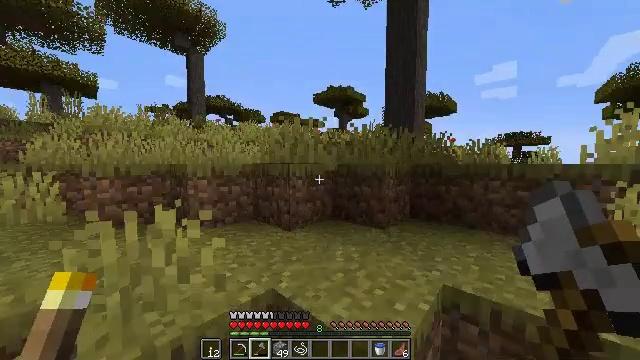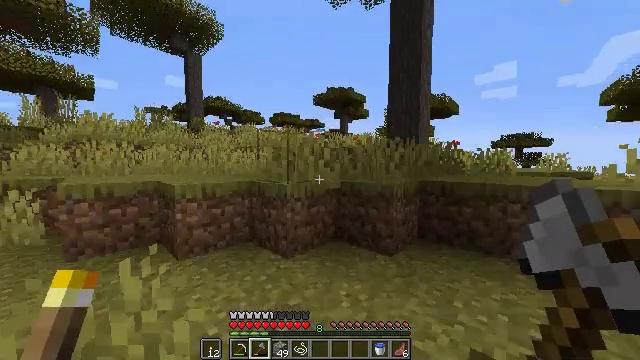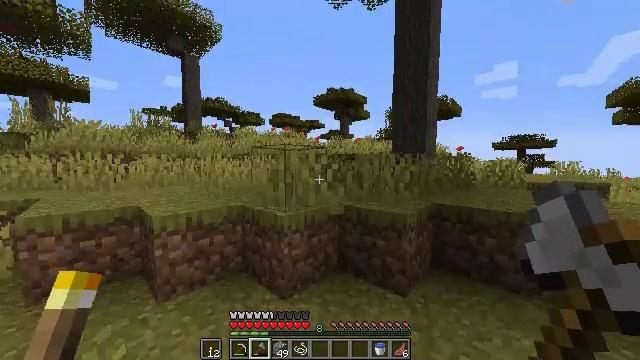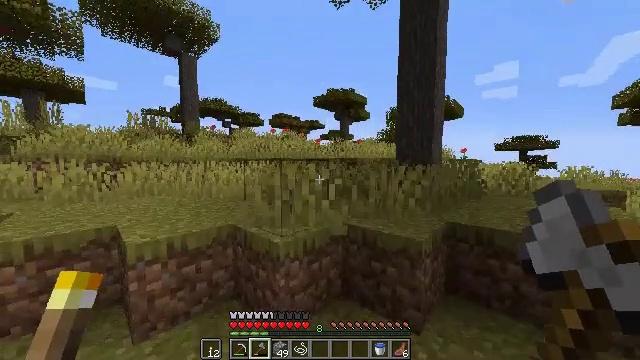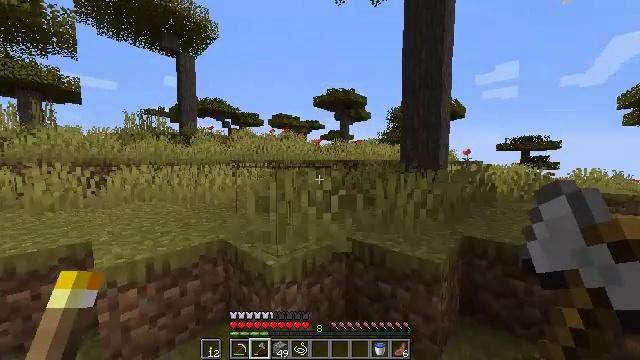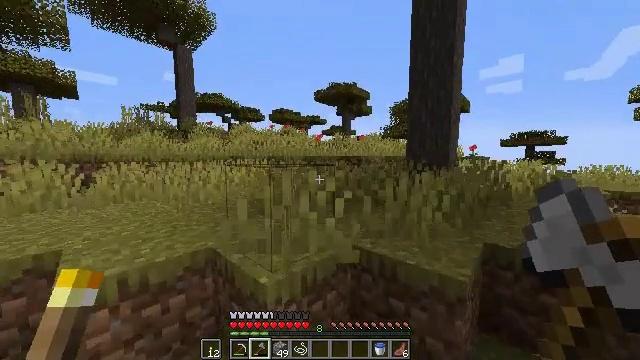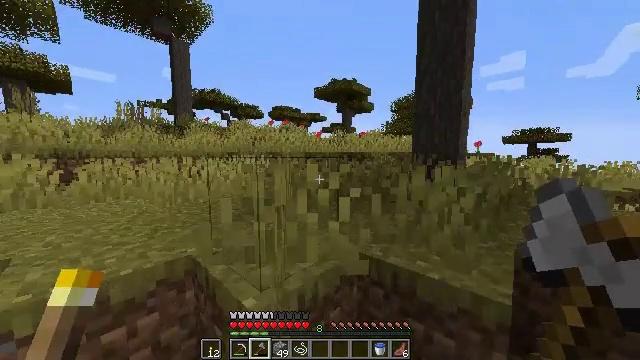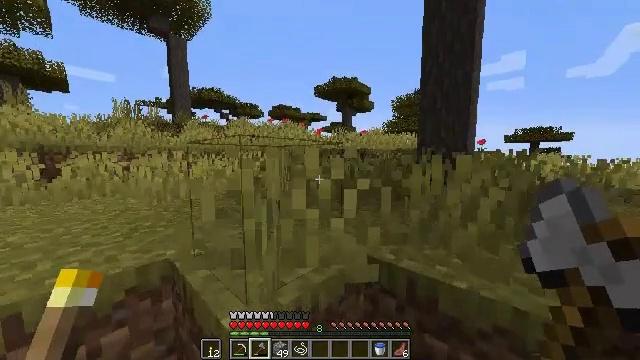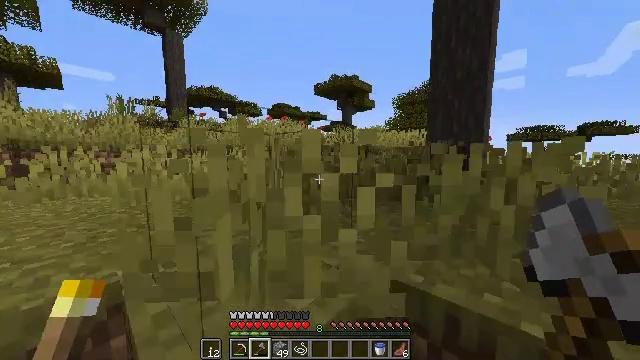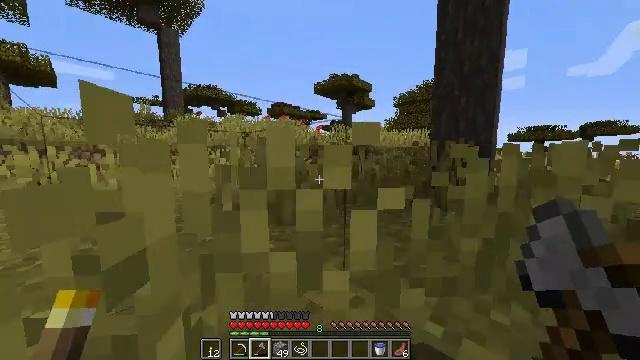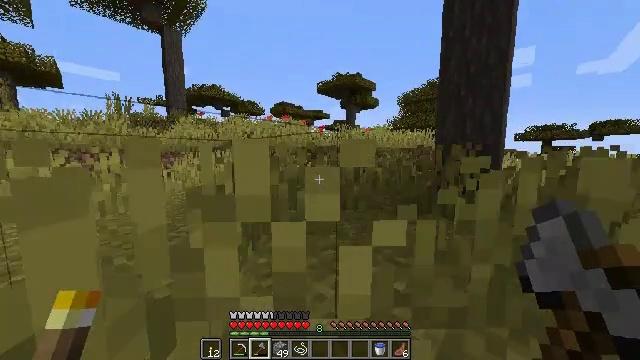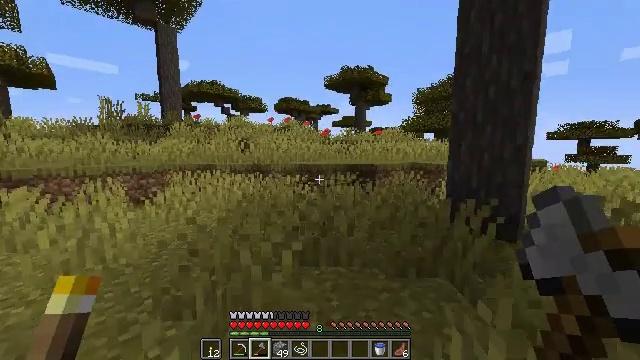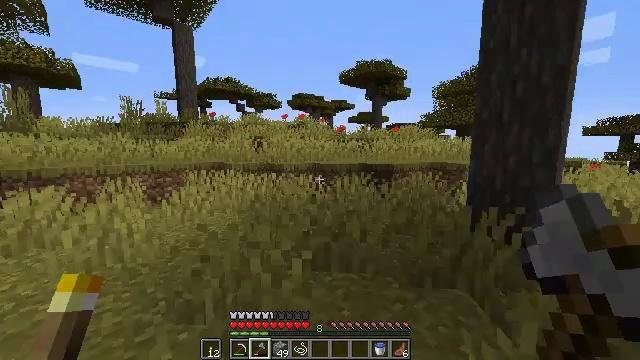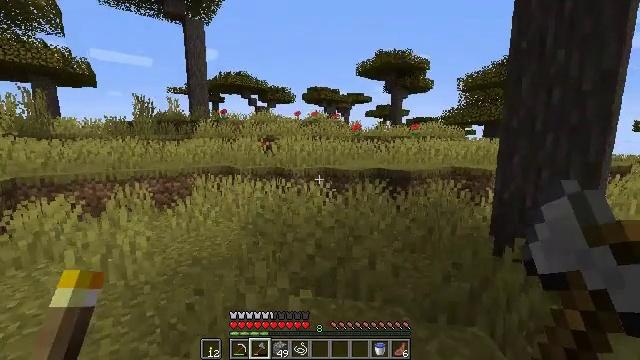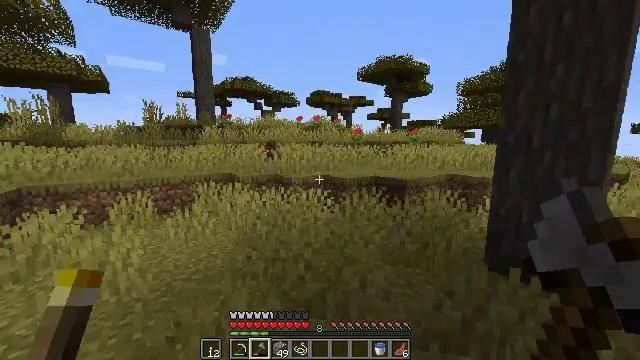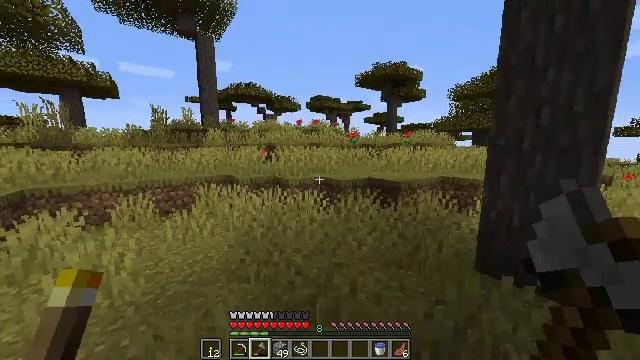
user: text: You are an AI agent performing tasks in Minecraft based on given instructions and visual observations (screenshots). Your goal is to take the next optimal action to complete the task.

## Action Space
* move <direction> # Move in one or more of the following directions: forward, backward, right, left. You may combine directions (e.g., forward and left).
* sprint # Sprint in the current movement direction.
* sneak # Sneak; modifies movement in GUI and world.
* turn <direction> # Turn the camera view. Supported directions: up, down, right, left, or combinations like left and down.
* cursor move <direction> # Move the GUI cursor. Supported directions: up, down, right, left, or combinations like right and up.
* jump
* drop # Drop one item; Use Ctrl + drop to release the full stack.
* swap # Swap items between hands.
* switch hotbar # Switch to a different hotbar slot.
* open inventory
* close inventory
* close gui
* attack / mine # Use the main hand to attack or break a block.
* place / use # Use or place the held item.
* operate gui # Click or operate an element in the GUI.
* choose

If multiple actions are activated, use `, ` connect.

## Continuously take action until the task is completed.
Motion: motion action
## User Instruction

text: Gather some orange carpet for reuse.
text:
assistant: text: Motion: move forward, sprint, attack / mine, jump
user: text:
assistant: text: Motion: move forward, sprint, attack / mine, jump
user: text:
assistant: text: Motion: move forward, sprint, attack / mine, jump
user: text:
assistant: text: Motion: move forward, sprint, attack / mine, jump
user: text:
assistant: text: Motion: move forward, sprint, turn down, attack / mine, jump
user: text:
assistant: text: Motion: move forward, sprint, attack / mine, jump
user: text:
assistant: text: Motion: move forward, sprint, attack / mine, jump
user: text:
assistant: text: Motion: move forward, sprint, attack / mine, jump
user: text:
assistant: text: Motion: move forward, sprint, attack / mine, jump
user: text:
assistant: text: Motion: move forward, sprint, attack / mine, jump
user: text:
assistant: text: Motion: move forward, sprint, turn left, attack / mine, jump
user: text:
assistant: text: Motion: move forward, sprint, turn left, attack / mine, jump
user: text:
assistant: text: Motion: move forward, sprint, turn left, attack / mine, jump
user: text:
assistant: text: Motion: move forward, sprint, attack / mine, jump
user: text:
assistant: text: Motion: move forward, sprint, attack / mine, jump
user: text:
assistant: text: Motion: move forward, sprint, attack / mine, jump
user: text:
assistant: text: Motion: move forward, sprint, attack / mine, jump
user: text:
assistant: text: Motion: move forward, sprint, attack / mine, jump
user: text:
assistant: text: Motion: move forward, sprint, attack / mine, jump
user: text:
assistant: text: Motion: move forward, sprint, attack / mine, jump
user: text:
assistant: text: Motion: move forward, sprint, attack / mine, jump
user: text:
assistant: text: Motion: move forward, sprint, attack / mine, jump
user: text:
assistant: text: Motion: move forward, sprint, attack / mine, jump
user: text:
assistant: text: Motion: move forward, sprint, attack / mine, jump
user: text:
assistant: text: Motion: move forward, sprint, attack / mine
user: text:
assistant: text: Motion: move forward, sprint, turn right, attack / mine
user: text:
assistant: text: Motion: move forward, sprint, attack / mine
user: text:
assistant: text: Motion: move forward, sprint, attack / mine
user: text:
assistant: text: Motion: move forward, sprint, turn right, attack / mine, jump
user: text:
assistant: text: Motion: move forward, sprint, turn right, attack / mine, jump